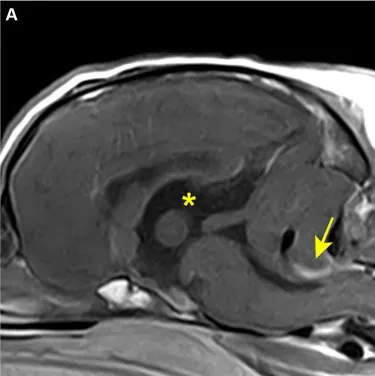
Postoperative MRI. (A,B) Immediate postoperative T1-weighted post-contrast MRI. A contrast-enhanced lesion (yellow arrow) is revealed on the caudoventral aspect of the cerebellum. The third ventricle (yellow asterisk) is still enlarged.
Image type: radiology (mri)